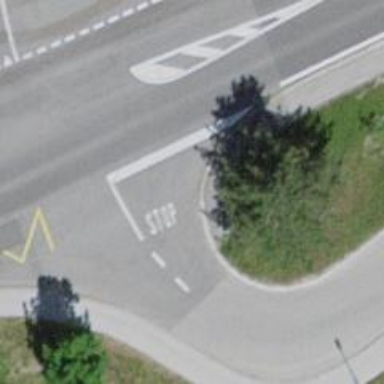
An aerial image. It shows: Tertiary road that leads to roundabout.